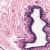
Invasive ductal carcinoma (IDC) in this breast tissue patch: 0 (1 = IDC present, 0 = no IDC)